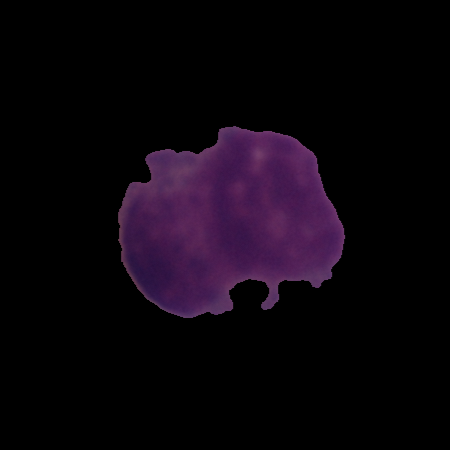
Label: cancer